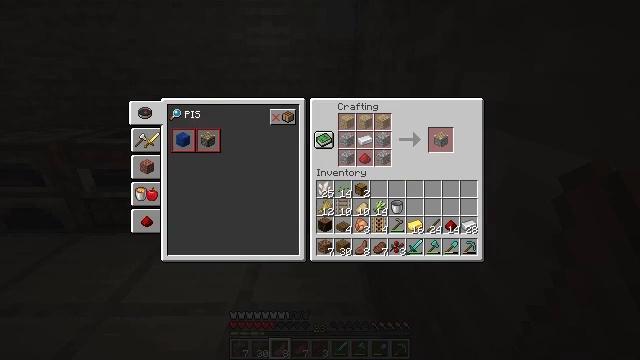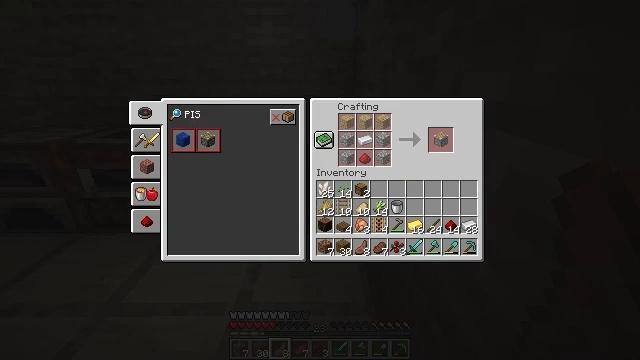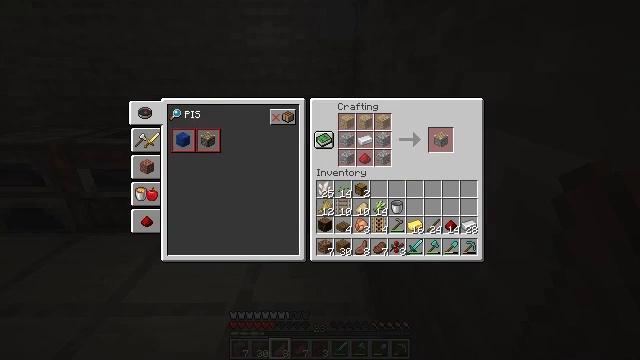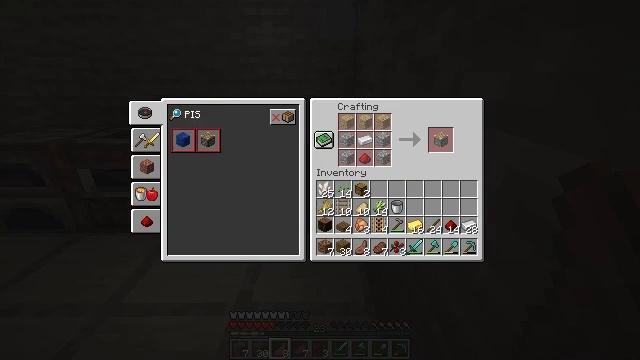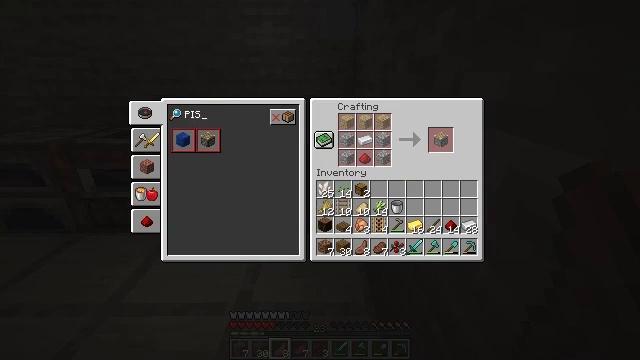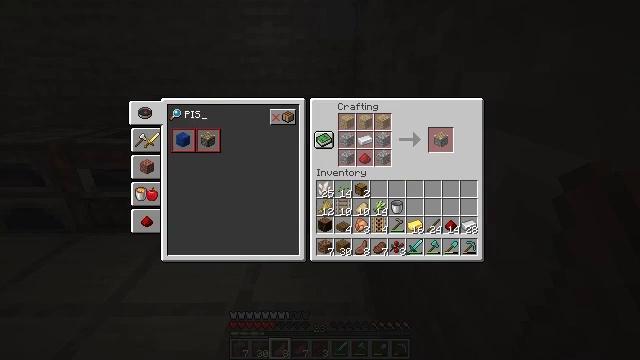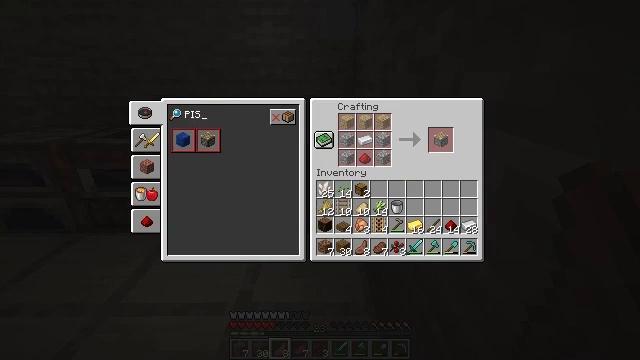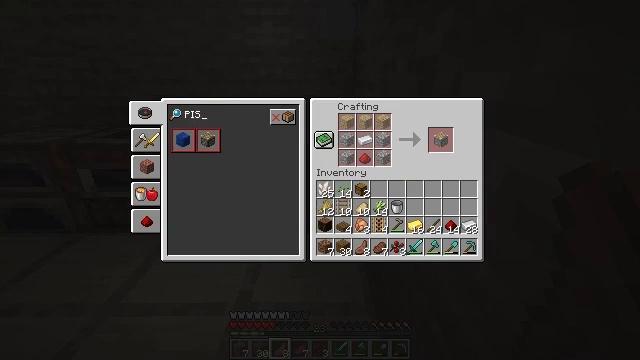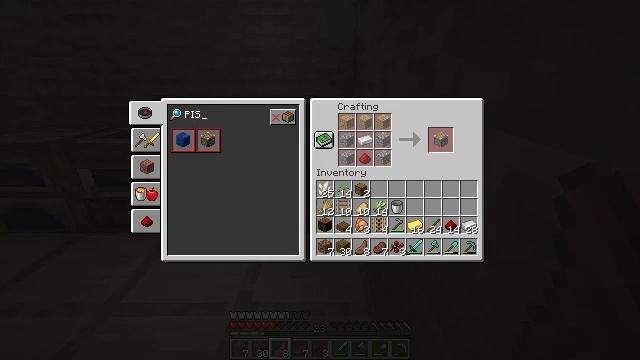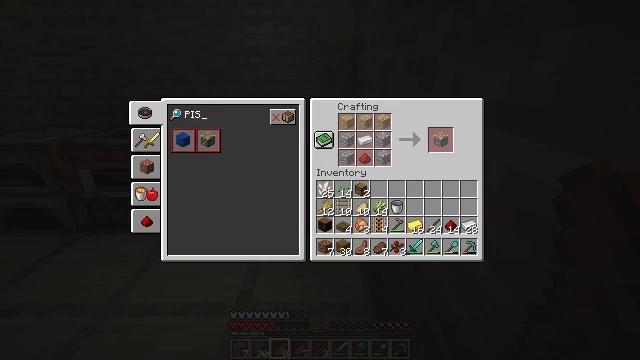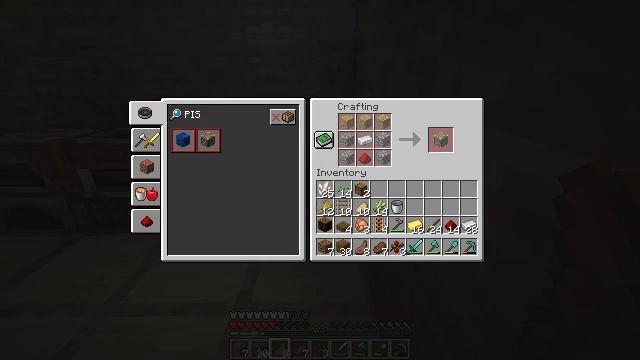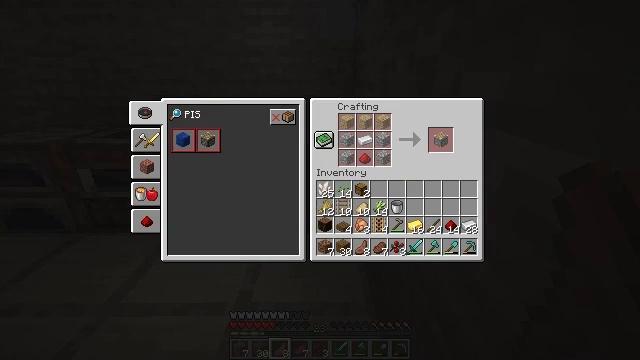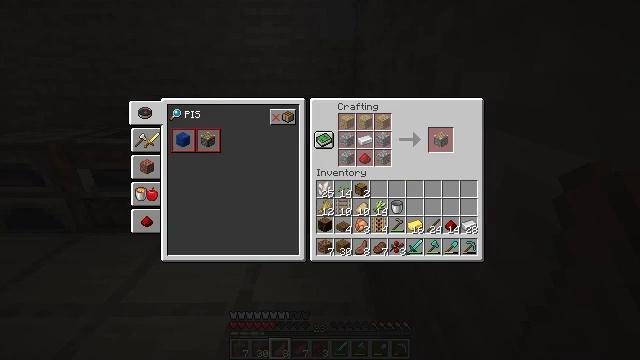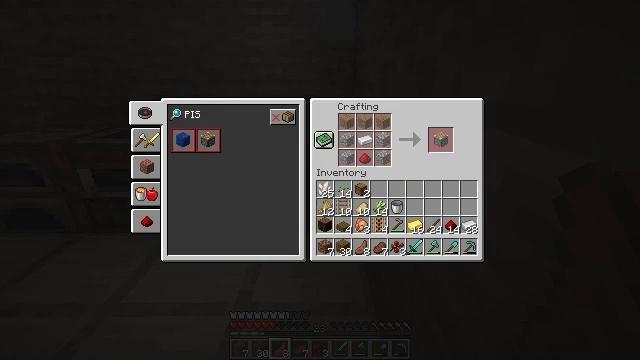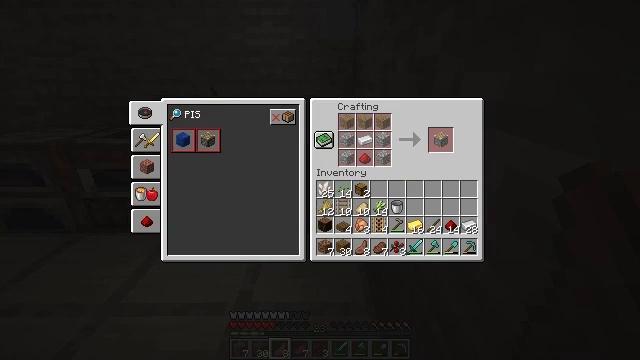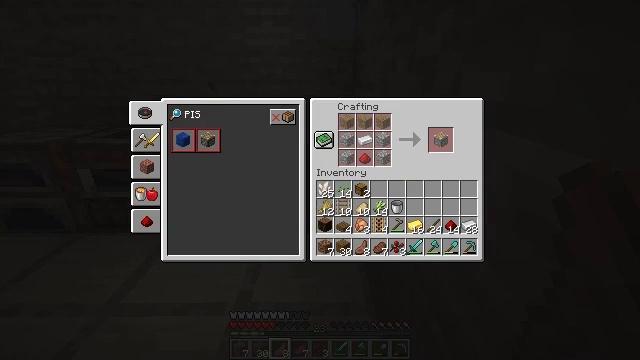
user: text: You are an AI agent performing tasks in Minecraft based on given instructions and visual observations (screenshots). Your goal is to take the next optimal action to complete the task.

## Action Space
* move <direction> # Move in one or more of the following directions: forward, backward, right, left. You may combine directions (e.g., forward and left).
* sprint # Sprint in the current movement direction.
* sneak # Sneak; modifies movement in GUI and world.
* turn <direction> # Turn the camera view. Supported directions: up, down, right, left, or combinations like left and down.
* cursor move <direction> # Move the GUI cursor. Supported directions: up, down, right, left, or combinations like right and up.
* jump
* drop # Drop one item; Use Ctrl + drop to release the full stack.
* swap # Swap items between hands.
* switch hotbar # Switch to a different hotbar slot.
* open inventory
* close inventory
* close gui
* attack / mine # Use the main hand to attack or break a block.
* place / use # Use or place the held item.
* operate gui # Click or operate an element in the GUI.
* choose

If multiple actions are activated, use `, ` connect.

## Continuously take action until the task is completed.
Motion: motion action
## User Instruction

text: Construct a piston using the necessary materials.
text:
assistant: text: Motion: no_op
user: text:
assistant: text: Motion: no_op
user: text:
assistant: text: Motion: no_op
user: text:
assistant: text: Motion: no_op
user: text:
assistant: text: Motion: no_op
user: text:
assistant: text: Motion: no_op
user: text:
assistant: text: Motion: no_op
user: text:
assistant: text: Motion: no_op
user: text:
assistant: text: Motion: no_op
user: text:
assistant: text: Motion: no_op
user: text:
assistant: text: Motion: no_op
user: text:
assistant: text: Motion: no_op
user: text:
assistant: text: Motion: no_op
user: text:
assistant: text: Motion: no_op
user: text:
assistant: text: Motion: no_op
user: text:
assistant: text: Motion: no_op
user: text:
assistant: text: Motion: no_op
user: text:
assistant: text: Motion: no_op
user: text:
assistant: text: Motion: no_op
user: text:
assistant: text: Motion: no_op
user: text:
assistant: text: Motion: no_op
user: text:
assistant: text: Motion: no_op
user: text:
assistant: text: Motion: no_op
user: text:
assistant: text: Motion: no_op
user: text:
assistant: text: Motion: no_op
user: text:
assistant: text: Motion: no_op
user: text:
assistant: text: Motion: no_op
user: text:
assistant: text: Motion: no_op
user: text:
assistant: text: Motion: no_op
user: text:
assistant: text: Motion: no_op